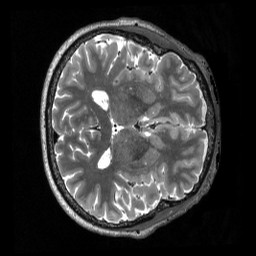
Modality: T2w
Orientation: axial
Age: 65
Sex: female
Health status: healthy
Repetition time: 3.2 s
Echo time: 0.563 s